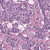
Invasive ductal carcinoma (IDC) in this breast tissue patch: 1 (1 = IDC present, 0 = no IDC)